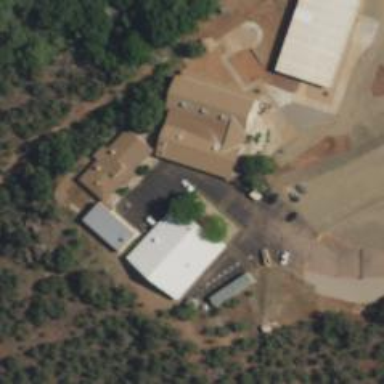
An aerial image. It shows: School building or complex.